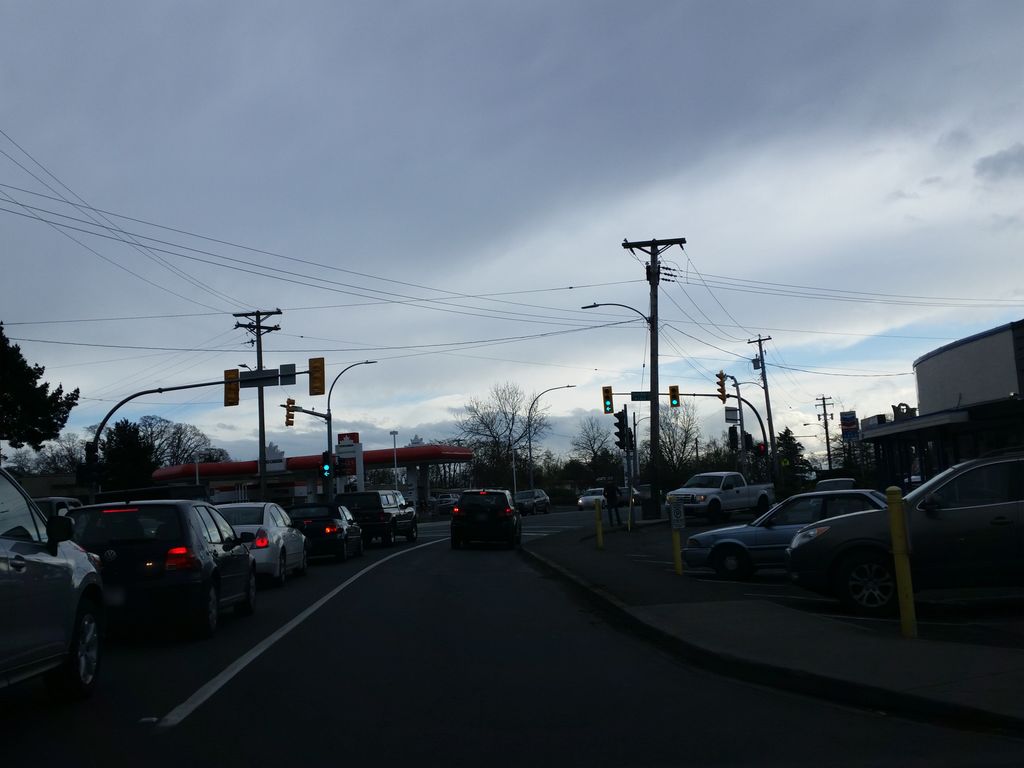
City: victoria